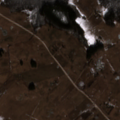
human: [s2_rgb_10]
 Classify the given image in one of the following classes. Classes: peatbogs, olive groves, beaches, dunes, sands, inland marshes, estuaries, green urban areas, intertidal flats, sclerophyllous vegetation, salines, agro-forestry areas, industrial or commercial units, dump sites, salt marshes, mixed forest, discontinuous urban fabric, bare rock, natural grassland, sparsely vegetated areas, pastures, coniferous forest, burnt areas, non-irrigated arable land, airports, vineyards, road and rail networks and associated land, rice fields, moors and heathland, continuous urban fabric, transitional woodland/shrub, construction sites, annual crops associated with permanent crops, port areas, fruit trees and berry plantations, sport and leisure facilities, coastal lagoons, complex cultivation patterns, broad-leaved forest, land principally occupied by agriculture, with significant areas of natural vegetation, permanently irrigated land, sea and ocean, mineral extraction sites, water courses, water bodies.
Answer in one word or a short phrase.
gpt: pastures, complex cultivation patterns, broad-leaved forest